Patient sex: M
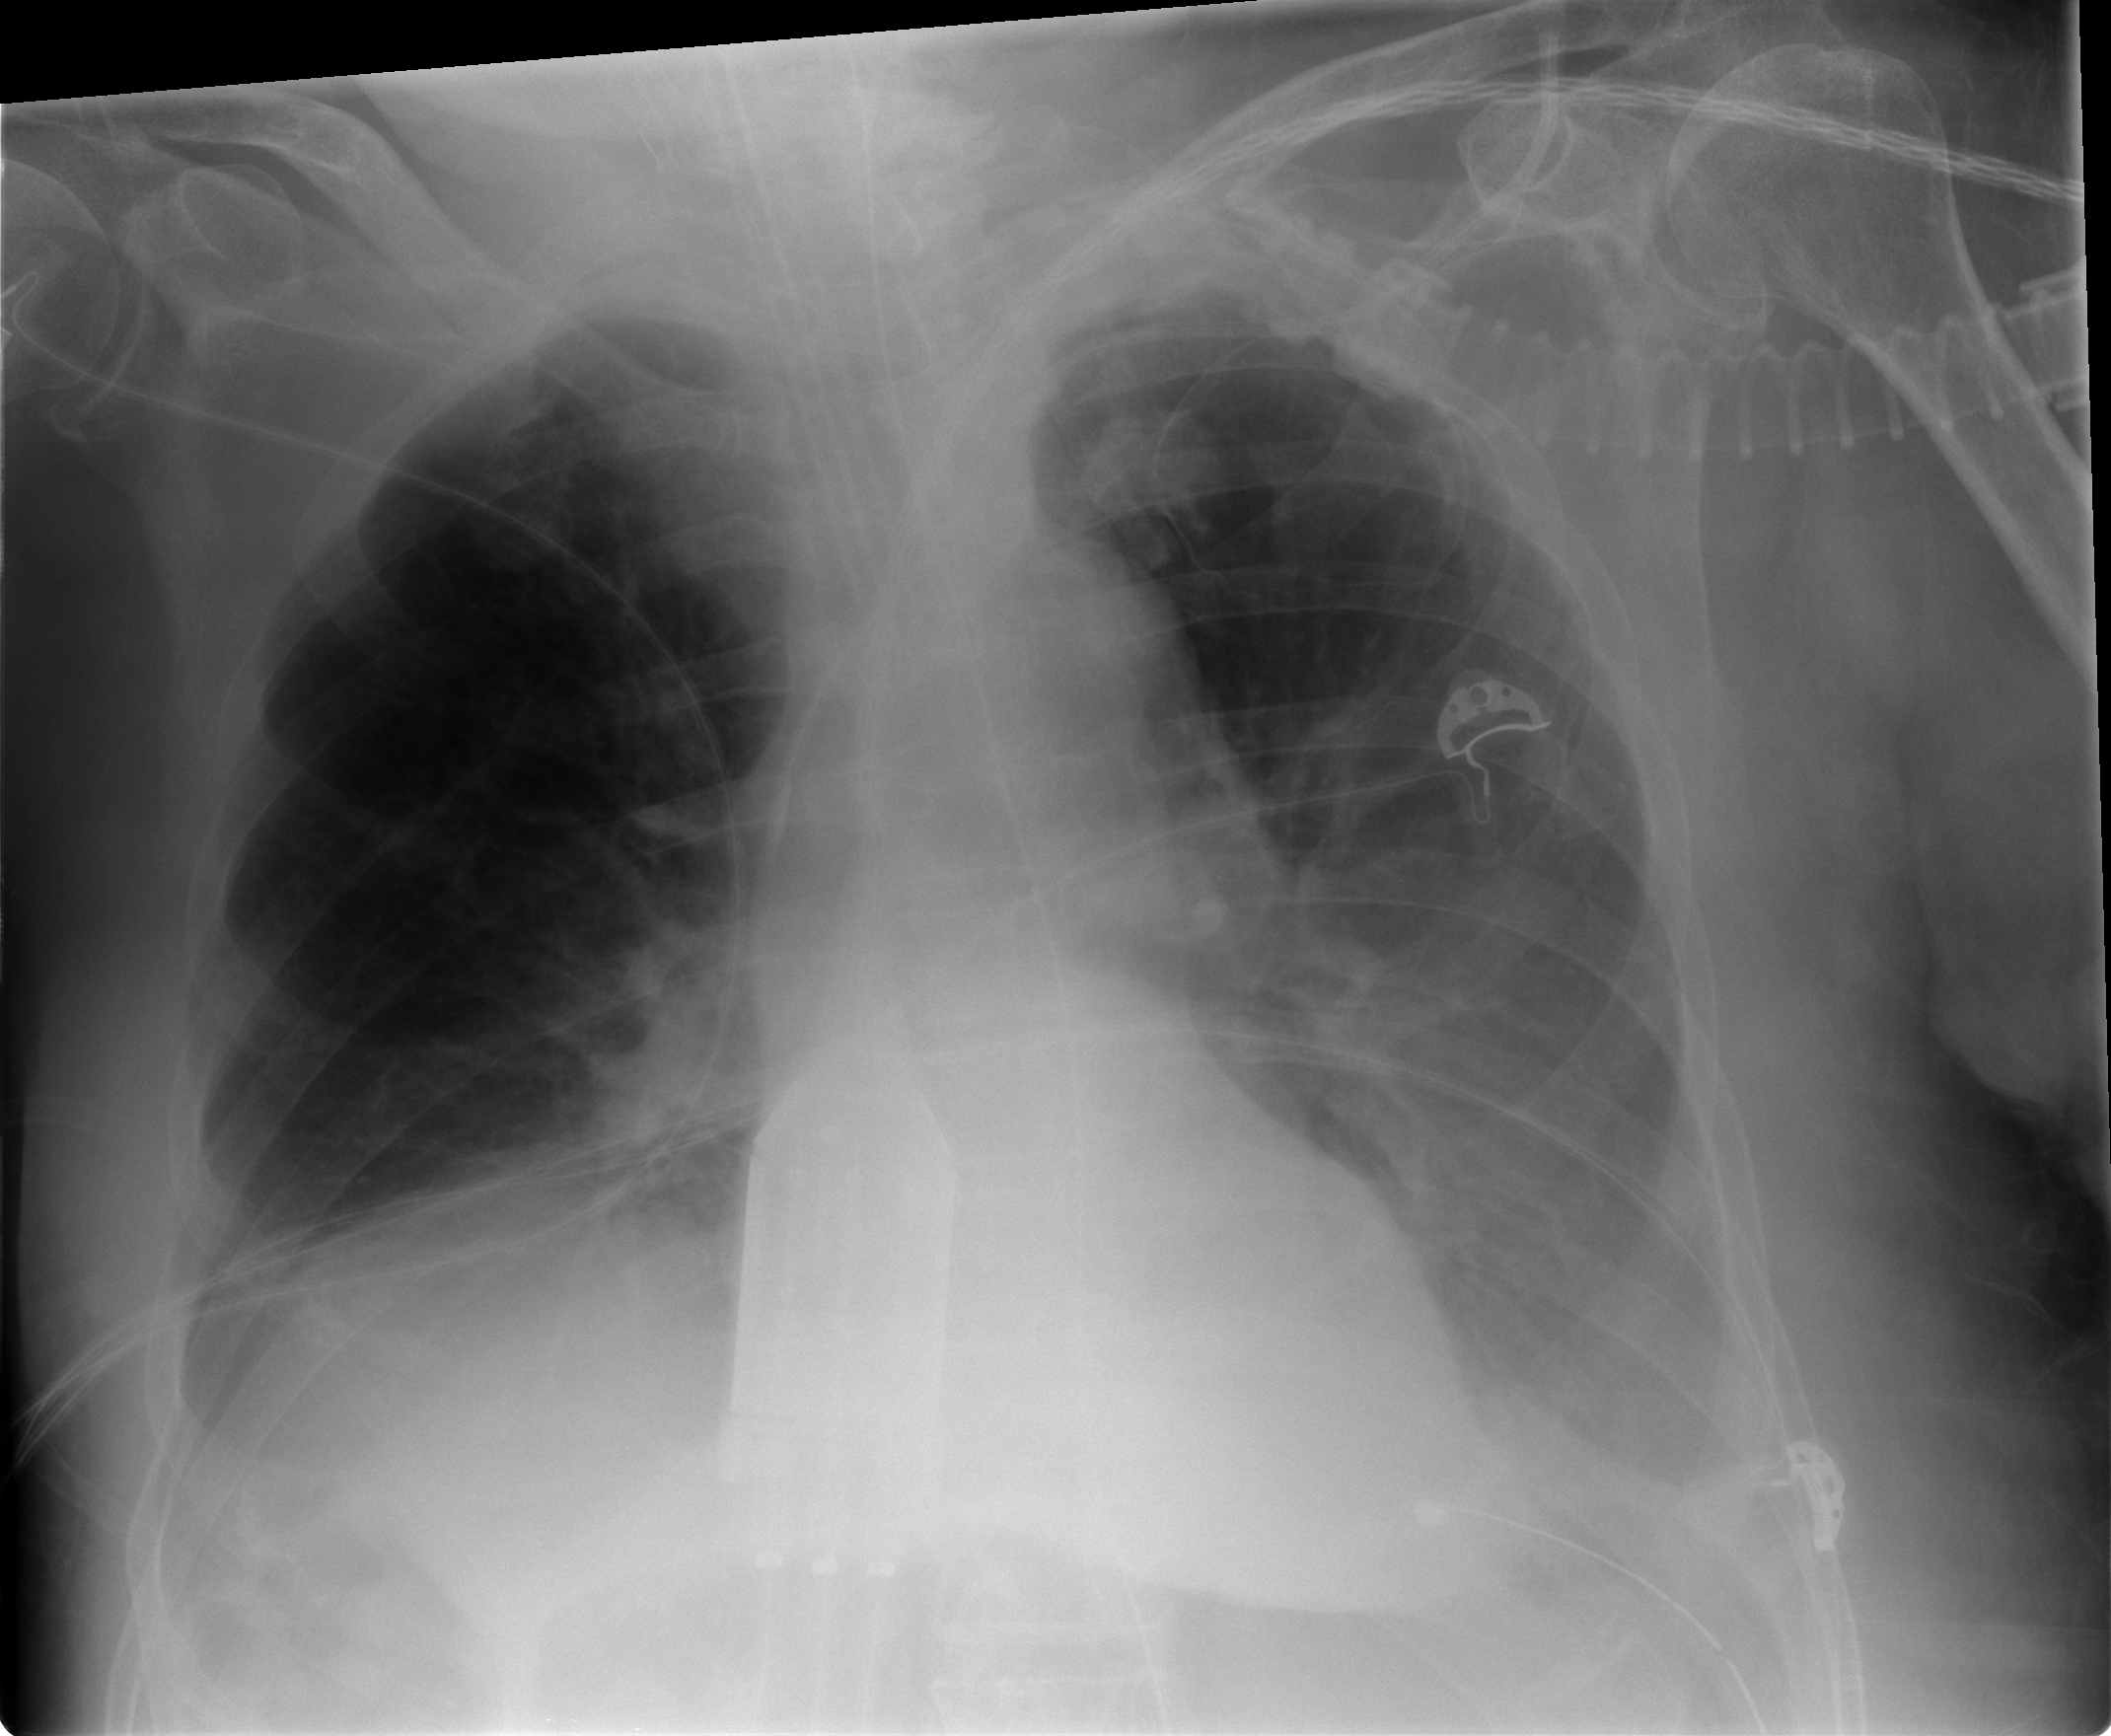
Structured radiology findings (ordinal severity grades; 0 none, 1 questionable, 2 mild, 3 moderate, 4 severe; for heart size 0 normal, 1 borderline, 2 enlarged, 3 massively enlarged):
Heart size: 0
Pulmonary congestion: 2
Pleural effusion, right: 2
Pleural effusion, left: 0
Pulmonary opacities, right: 0
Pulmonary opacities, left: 0
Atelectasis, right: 2
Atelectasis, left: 0